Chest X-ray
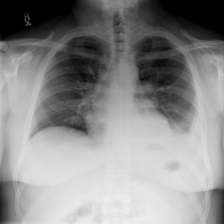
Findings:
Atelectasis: negative
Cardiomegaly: negative
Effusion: positive
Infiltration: negative
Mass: negative
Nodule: negative
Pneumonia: positive
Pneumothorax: negative
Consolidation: negative
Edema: negative
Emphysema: negative
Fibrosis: negative
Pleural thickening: negative
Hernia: negative